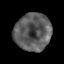
Tissue: prostate
Cell type: T cells
Senescence score: 0.3015
Nuclear area (px): 1313
Mean DAPI intensity: 93.788